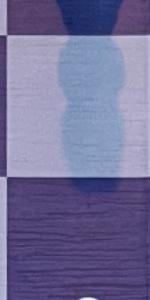
Label: Empty